Field crop: maize
Growth stage: 2
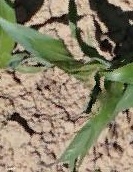
Species: maize